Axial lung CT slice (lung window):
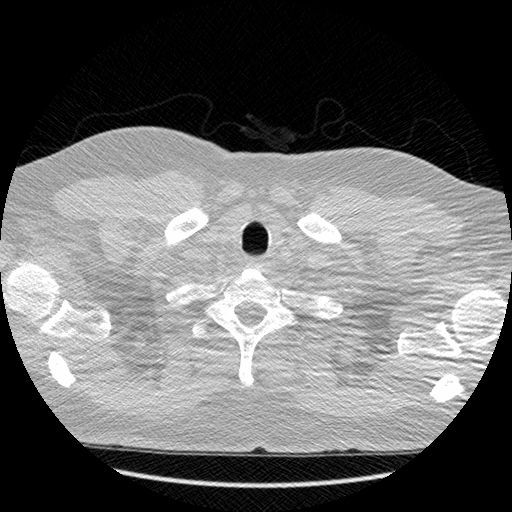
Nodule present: no